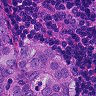
Metastatic tissue present: yes